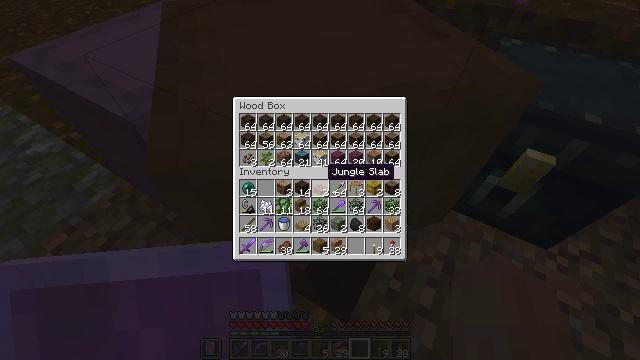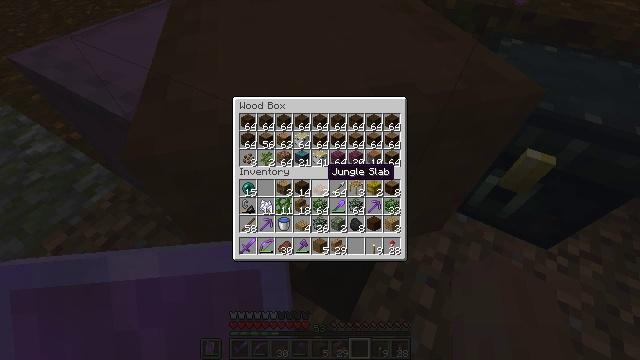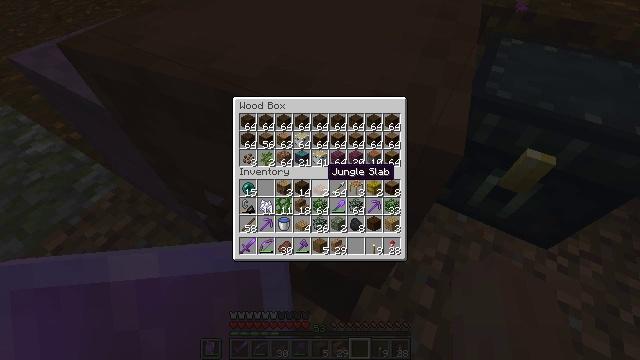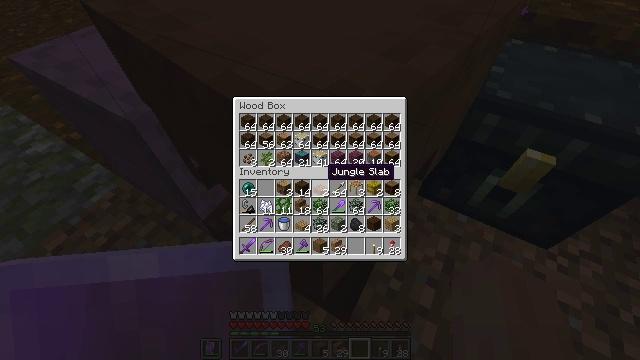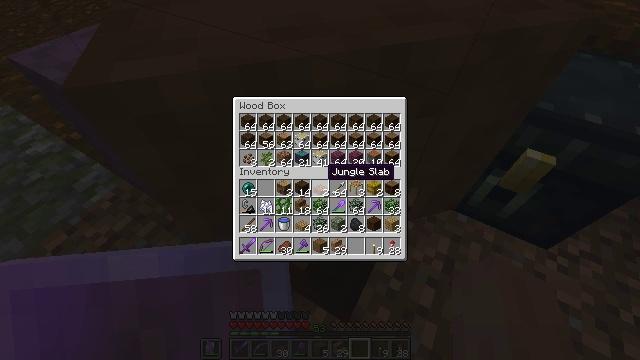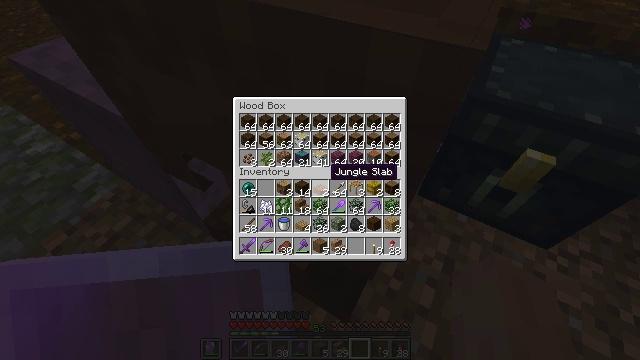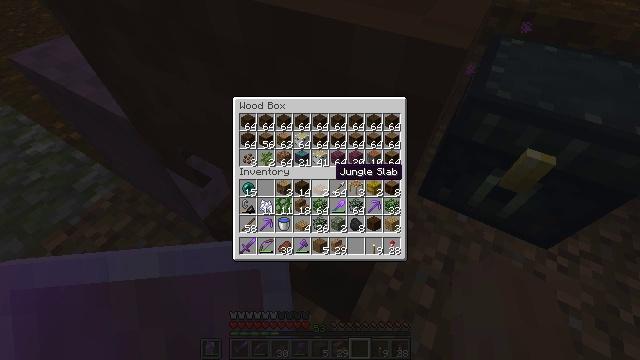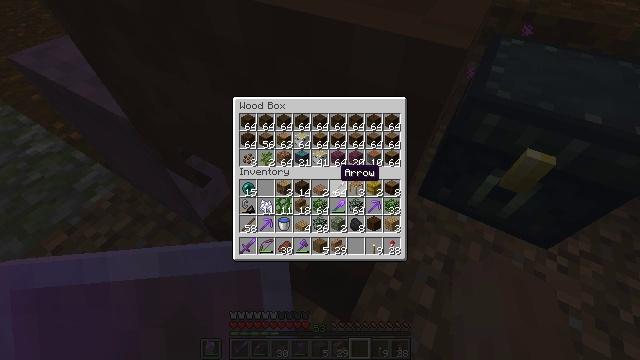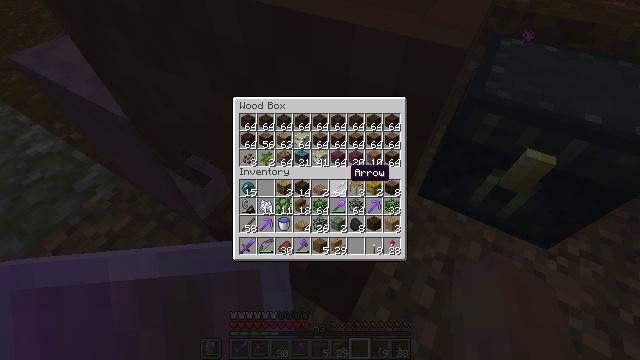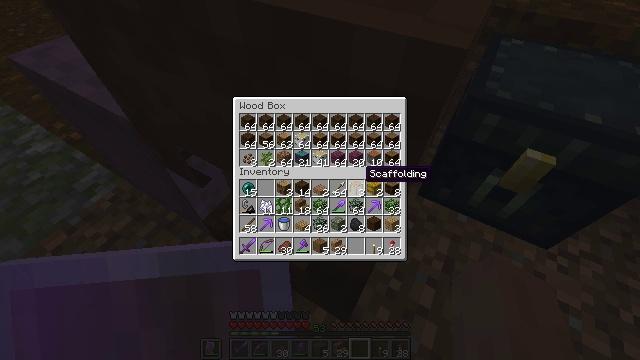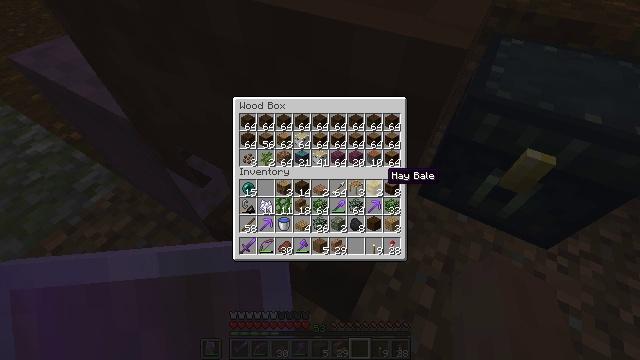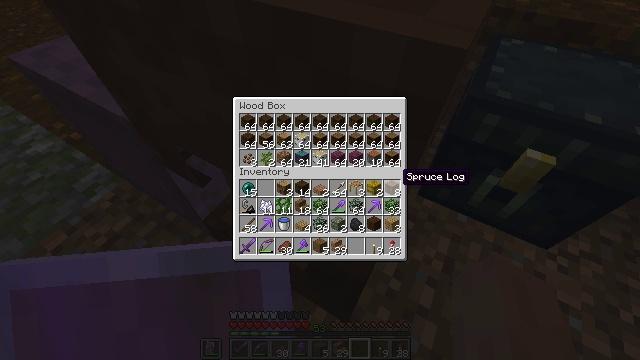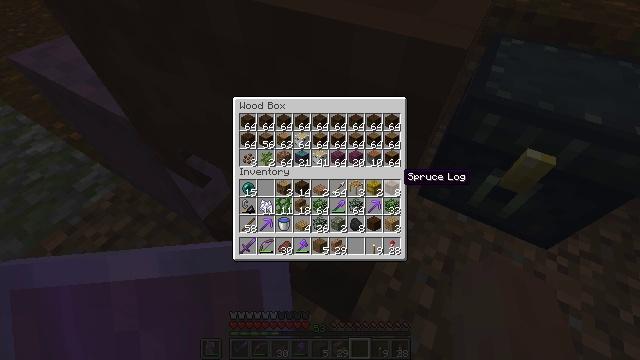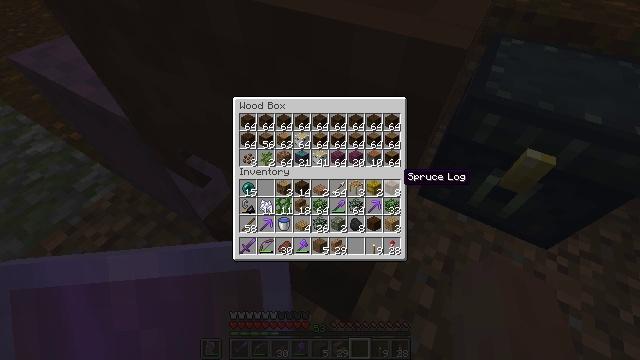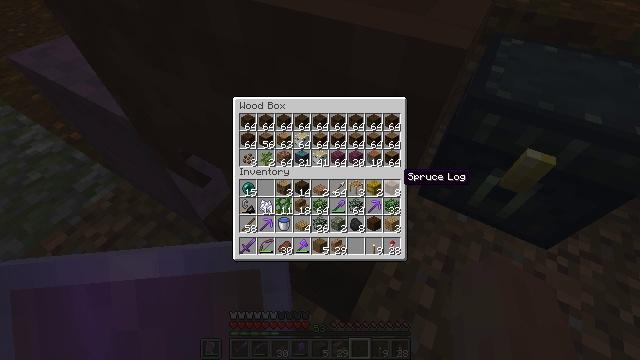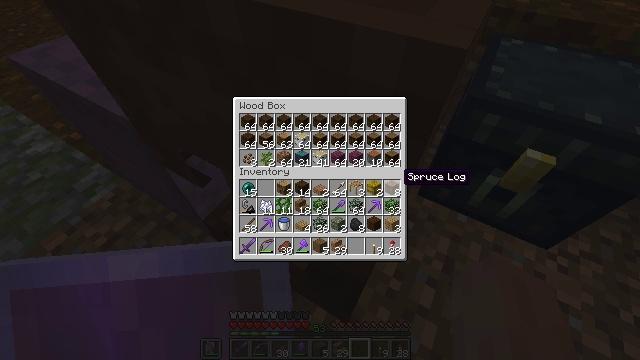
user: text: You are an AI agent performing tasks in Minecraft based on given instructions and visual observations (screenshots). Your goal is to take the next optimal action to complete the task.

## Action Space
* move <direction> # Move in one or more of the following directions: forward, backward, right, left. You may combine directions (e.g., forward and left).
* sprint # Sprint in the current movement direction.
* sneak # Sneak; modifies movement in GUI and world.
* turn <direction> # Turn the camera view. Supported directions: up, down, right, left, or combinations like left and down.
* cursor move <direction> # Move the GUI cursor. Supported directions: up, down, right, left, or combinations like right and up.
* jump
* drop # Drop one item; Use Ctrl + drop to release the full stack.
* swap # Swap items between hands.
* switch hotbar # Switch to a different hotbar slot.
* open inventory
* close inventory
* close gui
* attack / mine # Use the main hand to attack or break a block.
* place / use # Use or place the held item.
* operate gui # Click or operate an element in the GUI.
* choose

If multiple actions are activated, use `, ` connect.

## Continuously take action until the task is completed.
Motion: motion action
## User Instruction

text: Recycle the crafting table.
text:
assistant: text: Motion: no_op
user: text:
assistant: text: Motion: no_op
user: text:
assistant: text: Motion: no_op
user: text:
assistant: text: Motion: no_op
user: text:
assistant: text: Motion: no_op
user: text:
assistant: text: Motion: no_op
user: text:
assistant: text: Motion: no_op
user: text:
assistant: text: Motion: turn right
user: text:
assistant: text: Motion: turn right
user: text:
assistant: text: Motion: turn right
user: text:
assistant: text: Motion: turn right
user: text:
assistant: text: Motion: no_op
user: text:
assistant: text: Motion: no_op
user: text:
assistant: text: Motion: no_op
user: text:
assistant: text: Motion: no_op
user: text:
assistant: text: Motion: no_op
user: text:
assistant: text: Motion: no_op
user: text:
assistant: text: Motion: no_op
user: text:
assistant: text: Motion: turn left
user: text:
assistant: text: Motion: no_op
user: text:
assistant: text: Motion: no_op
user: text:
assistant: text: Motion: turn down
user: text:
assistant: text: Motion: turn down
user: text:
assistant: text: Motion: turn down
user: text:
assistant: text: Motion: no_op
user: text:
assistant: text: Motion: no_op
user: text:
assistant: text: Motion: no_op
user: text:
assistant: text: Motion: sneak
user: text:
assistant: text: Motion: sneak
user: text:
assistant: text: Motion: sneak